【题型】解答题　【知识点】解析几何　【难度】easy
已知椭圆
$\Gamma: \frac{x^2}{a^2} + \frac{y^2}{b^2} = 1\ (a > b > 0)$ 的离心率为 $\frac{\sqrt{2}}{2}$，其左焦点为 $F_1(-2,0)$。\\[5pt]

(1) 求
$\Gamma$ 的方程；\\[5pt]
(2) 如图，过
$\Gamma$ 的上顶点 $P$ 作动圆 $F_1$ 的切线分别交 $\Gamma$ 于 $M,N$ 两点，是否存在圆 $F_1$ 使得 $\triangle PMN$ 是以 $PN$ 为斜边的直角三角形？若存在，求出圆 $F_1$ 的半径；若不存在，请说明理由。\\[10pt]
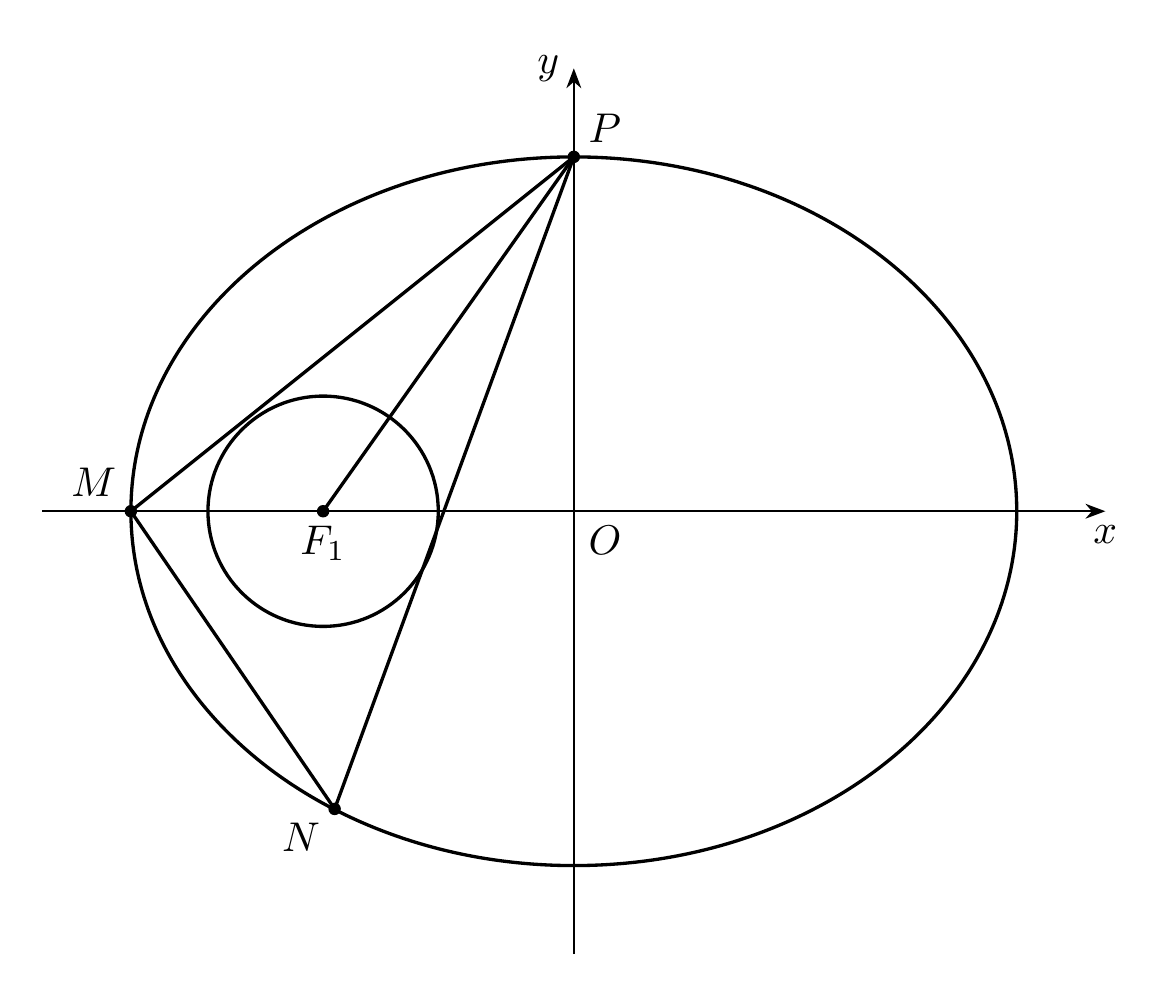
【解答】
【答案】
\\[5pt]
(1)
$\frac{x^2}{8} + \frac{y^2}{4} = 1$\\[5pt]
(2) 不存在，理由见解析
\\[10pt]

\noindent
【解析】
\\[5pt]
(1) 由题意设焦距为
$2c$，则 $c = 2$，\\[5pt]
由离心率为
$\frac{\sqrt{2}}{2}$，所以 $a = 2\sqrt{2}$，\\[5pt]
则
$b^2 = a^2 - c^2 = 4$，\\[5pt]
$\Gamma$ 的方程为 $\frac{x^2}{8} + \frac{y^2}{4} = 1$。\\[10pt]

\noindent
(2) 不存在，
\\[5pt]
证明如下：假设存在圆
$F_1$ 满足题意，当圆 $F_1$ 过原点 $O$ 时，直线 $PN$ 与 $y$ 轴重合，\\[5pt]
直线
$PM$ 的斜率为 $0$，不合题意。\\[5pt]
依题意不妨设为
$PM: y = k_1x + 2\ (k_1 \neq 0)$，\\[5pt]
$PN: y = k_2x + 2\ (k_2 \neq 0)$，$M(x_1,y_1)$，$N(x_2,y_2)$，圆 $F_1$ 的半径为 $r$，\\[5pt]
则圆心到直线
$PN$ 的距离为 $\frac{|-2k_1 + 2|}{\sqrt{1 + k_1^2}} = r$，\\[5pt]
即
$k_1,k_2$ 是关于 $k$ 的方程 $(r^2 - 4)k^2 + 8k + r^2 - 4 = 0$ 的两异根，\\[5pt]
此时
$k_1k_2 = 1$，\\[5pt]
再联立直线
$PM$ 与椭圆方程 $\begin{cases} y = k_1x + 2 \\ \frac{x^2}{8} + \frac{y^2}{4} = 1 \end{cases}$ 得 $(1 + 2k_1^2)x^2 + 8k_1x = 0$
，